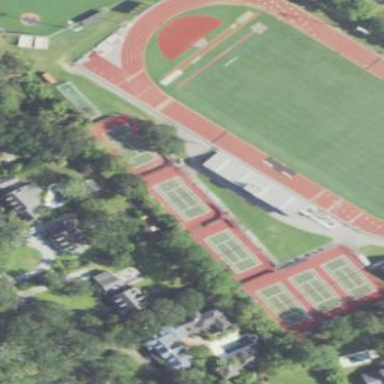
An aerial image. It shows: Tennis court in leisure pitch.